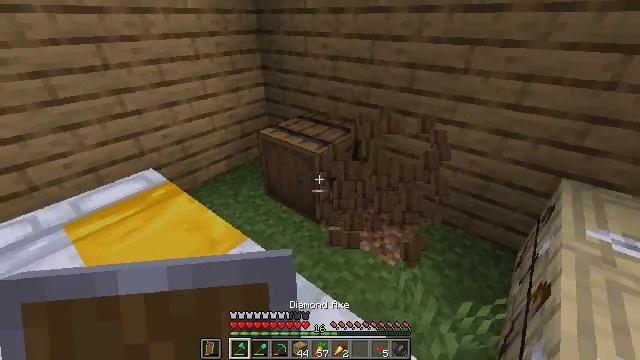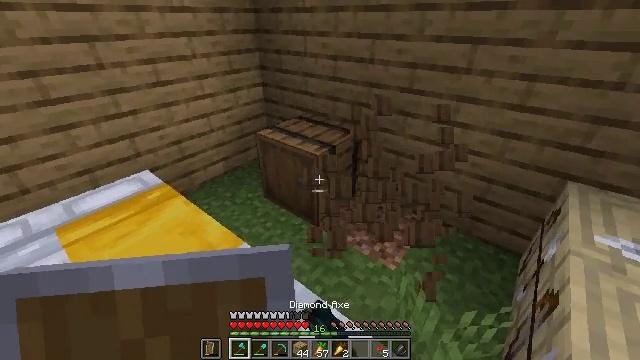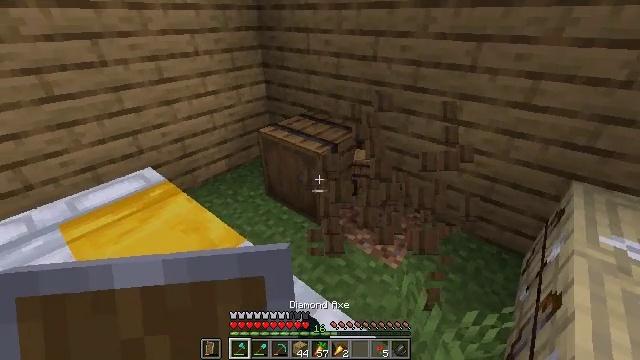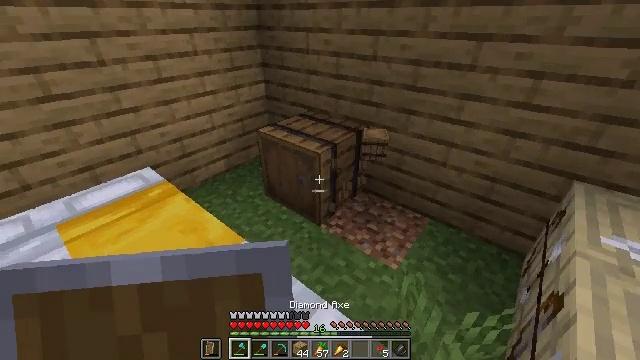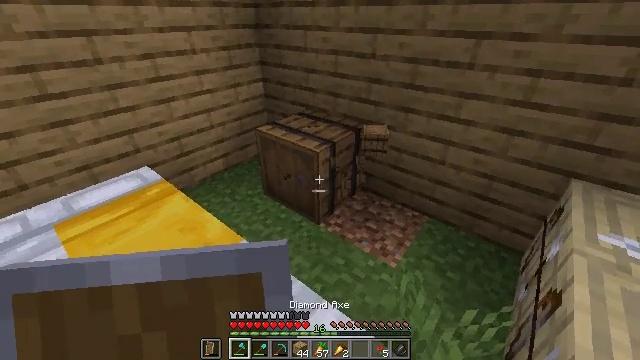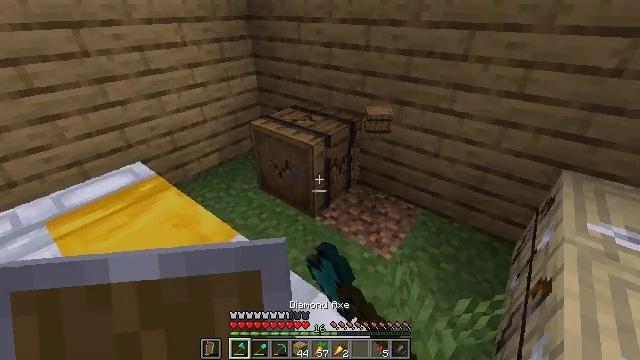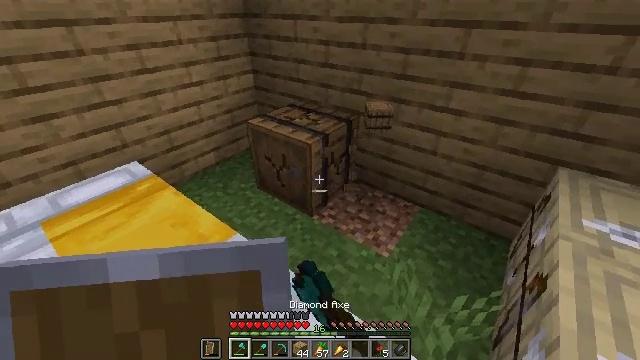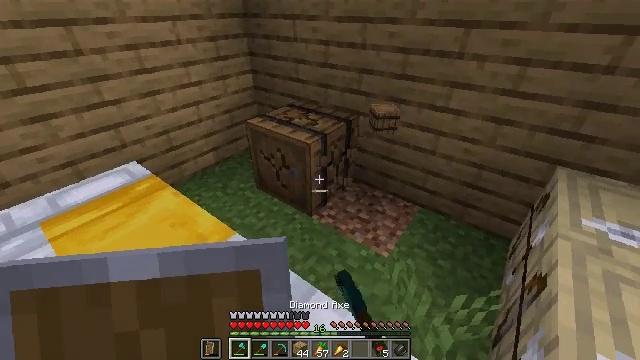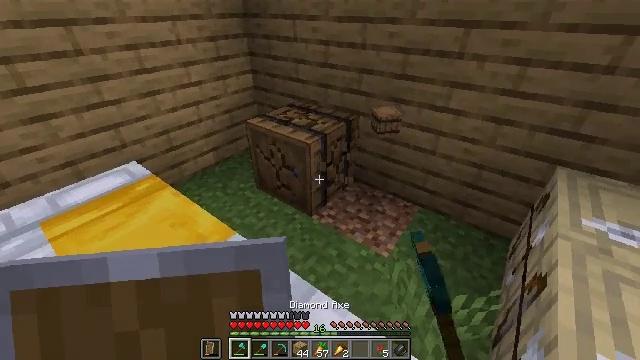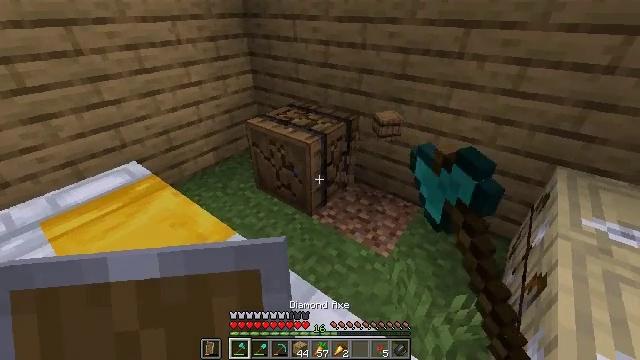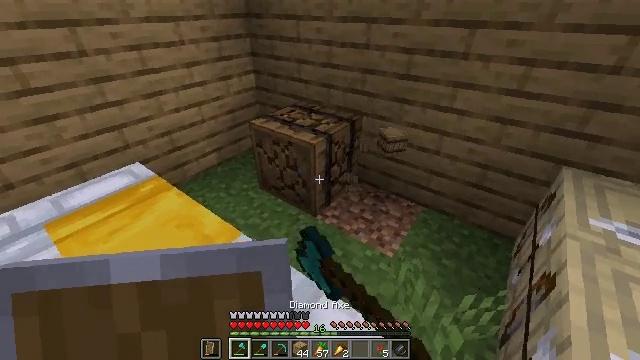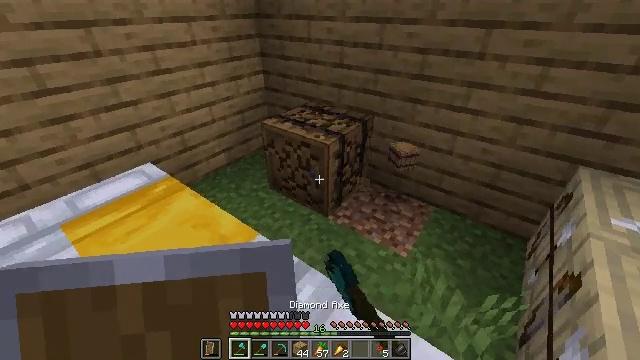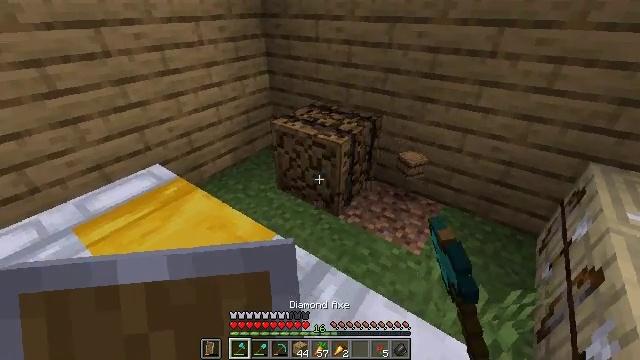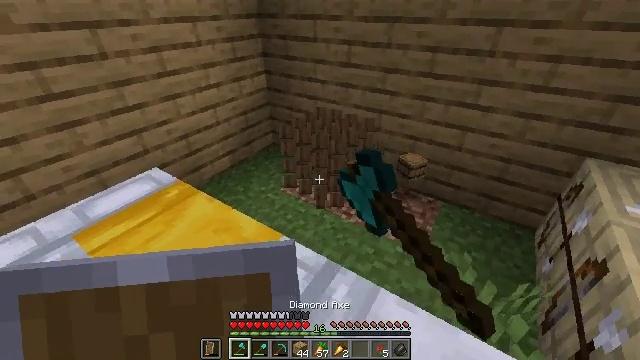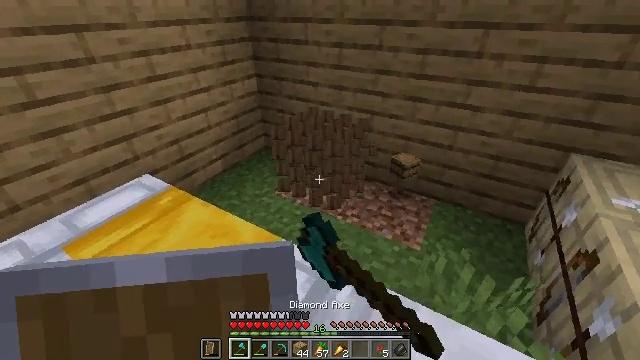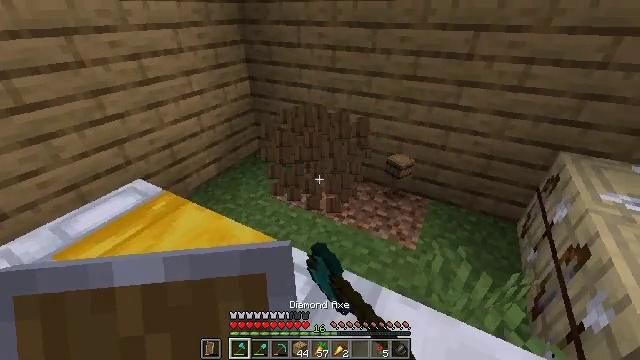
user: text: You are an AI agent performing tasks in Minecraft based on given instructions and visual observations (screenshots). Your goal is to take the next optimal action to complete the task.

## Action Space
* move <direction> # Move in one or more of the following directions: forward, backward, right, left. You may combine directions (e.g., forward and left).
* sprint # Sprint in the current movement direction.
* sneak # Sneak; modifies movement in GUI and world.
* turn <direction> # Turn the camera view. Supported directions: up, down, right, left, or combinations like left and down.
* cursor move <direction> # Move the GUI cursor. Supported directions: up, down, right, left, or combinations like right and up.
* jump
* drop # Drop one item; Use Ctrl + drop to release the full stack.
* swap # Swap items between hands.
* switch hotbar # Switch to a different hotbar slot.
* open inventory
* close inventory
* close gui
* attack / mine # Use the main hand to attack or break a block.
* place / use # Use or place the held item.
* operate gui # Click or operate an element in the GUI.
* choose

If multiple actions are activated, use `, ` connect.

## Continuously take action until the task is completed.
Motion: motion action
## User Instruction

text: Attack the barrel to gather it.
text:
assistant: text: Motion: attack / mine
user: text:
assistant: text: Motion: attack / mine
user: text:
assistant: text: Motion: attack / mine
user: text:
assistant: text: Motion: attack / mine
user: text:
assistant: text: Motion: turn right and down, attack / mine
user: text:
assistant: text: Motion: attack / mine
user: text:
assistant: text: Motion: attack / mine
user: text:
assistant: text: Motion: attack / mine
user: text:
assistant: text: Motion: attack / mine
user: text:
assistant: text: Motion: move left, attack / mine
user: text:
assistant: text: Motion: move left, attack / mine
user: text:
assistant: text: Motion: move left, turn right, attack / mine
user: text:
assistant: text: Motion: turn right, attack / mine
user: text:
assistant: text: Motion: turn right, attack / mine
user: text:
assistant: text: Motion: turn right, attack / mine
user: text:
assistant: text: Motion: move forward, attack / mine
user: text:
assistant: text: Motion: move forward, attack / mine
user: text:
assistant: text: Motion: attack / mine